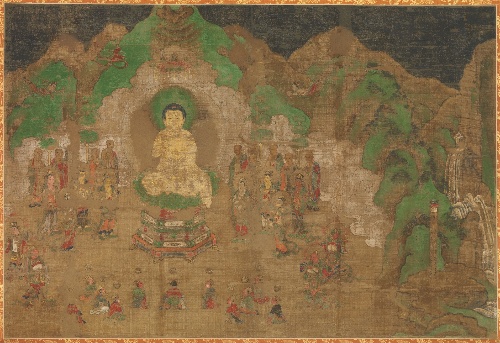
Title: 仏伝図|Scene from the Life of the Buddha
Date: early 15th century
Object type: Wall panel section
Classification: Paintings
Medium: Section from a cycle of eight scenes from the life of the Buddha; ink, color, and gold on silk
Culture: Japan
Period: Muromachi period (1392–1573)
Dimensions: Image: 29 5/8 × 43 5/8 in. (75.2 × 110.8 cm)
Overall with mounting: 68 5/8 × 51 3/4 in. (174.3 × 131.4 cm)
Overall with knobs: 68 5/8 × 54 1/2 in. (174.3 × 138.4 cm)
Department: Asian Art
Credit line: Gift of Alvin Friedman-Kien, 1993
Accession year: 1993
Repository: Metropolitan Museum of Art, New York, NY
Tags: Buddhism|Buddha|Men|Bodhisattvas